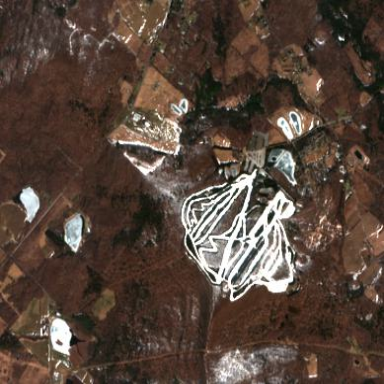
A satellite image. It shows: Area designated for winter sports.